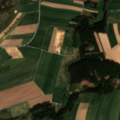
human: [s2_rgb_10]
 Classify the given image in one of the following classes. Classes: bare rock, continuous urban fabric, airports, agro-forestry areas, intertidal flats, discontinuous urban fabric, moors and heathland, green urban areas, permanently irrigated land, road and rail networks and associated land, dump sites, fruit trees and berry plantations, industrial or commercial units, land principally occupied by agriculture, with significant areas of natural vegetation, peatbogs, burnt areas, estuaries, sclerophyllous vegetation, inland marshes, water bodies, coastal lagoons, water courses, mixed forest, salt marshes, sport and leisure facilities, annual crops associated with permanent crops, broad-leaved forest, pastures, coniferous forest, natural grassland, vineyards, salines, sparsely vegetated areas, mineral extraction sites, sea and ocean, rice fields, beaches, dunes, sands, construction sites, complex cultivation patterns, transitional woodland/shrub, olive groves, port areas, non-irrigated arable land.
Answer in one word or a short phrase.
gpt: sport and leisure facilities, non-irrigated arable land, coniferous forest